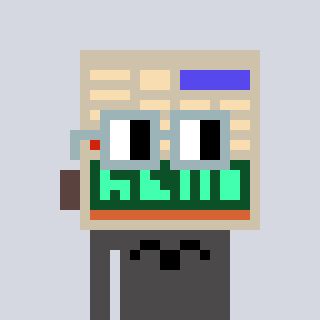
a pixel art character with square dark gray glasses, a calculator-shaped head and a grayscale-colored body on a cool background